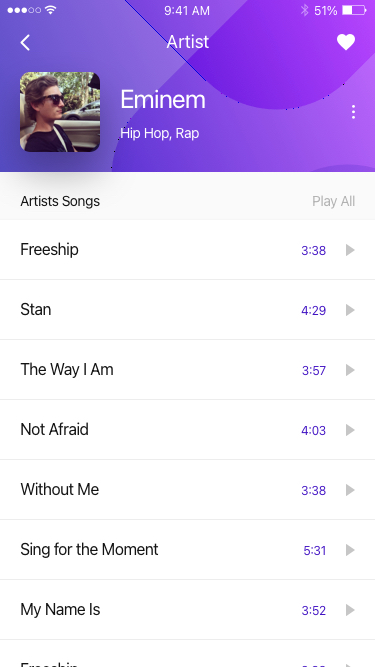
Text in this UI design:
Freeship
3:38
Stan
4:29
The Way I Am
3:57
Not Afraid
4:03
Without Me
3:38
Sing for the Moment
5:31
My Name Is
3:52
Freeship
3:38
Play All
Artists Songs
Eminem
Hip Hop, Rap
Artist